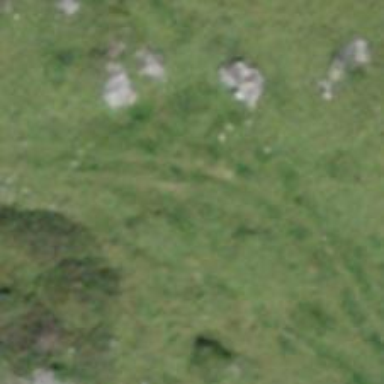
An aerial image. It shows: Unpaved path.